Field crop: maize
Growth stage: 2
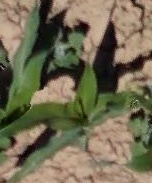
Species: maize